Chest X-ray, AP view. Patient: 57 years old, sex F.
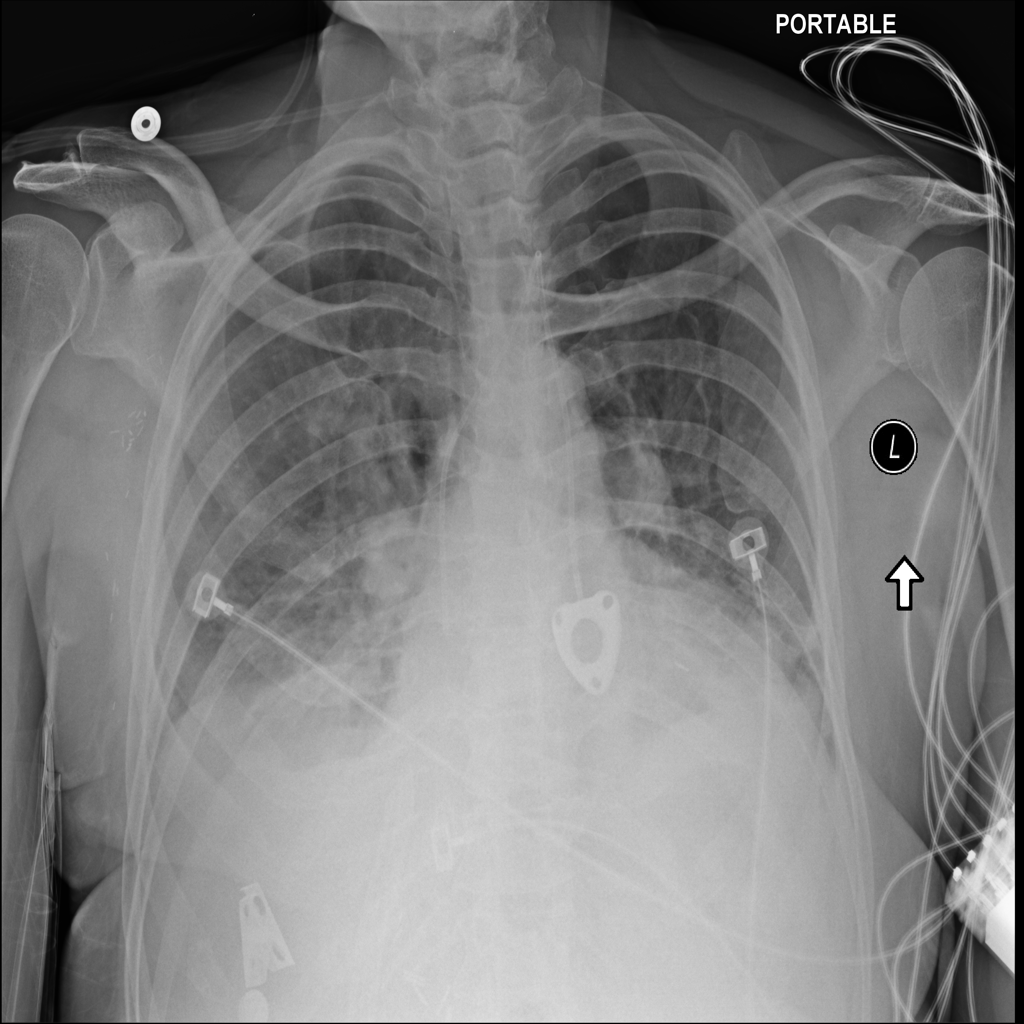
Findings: Atelectasis, Effusion, Infiltration